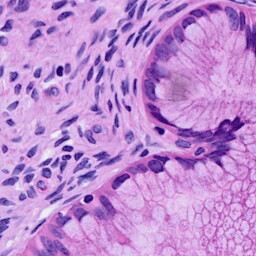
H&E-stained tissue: Cervix